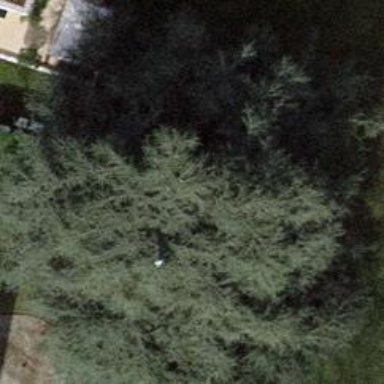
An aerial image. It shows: Evergreen needle-leaved tree.